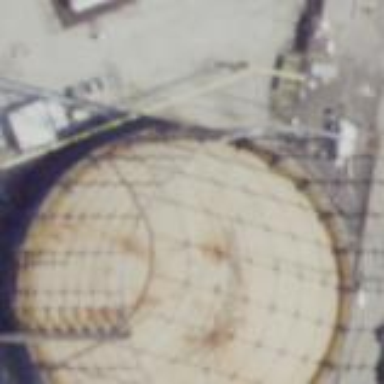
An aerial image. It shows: Gasometer inside building.